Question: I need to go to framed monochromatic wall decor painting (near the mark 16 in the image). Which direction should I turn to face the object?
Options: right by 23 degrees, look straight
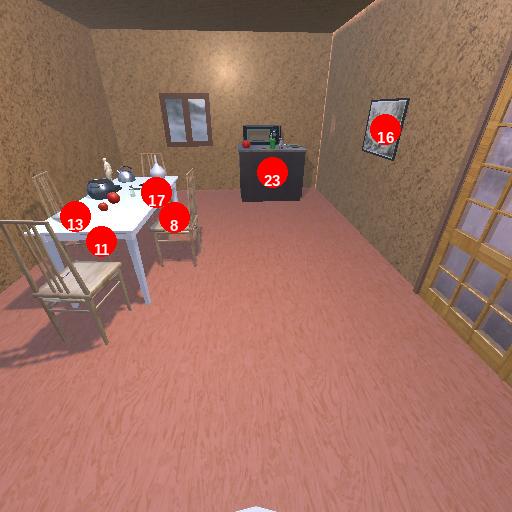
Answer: right by 23 degrees